Field crop: maize
Growth stage: 1
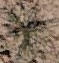
Species: salsola